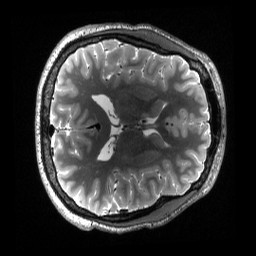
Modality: T2w
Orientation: axial
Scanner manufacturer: siemens
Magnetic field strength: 3 T
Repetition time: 3.2 s
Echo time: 0.563 s